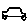
Label: car